Field crop: maize
Growth stage: 2
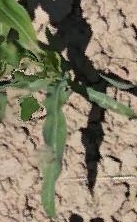
Species: maize